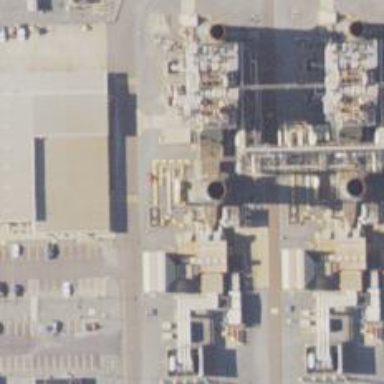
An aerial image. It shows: Gas turbine power generator.